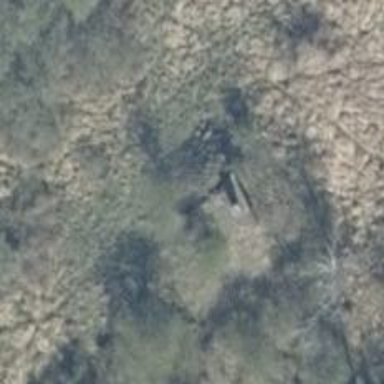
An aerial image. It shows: Bunker.